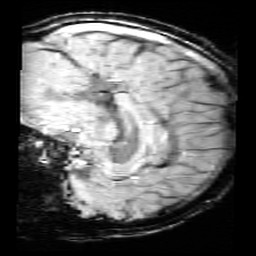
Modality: SWI
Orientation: sagittal
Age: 11
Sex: male
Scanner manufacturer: siemens
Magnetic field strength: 3 T
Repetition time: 0.027 s
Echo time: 0.02 s